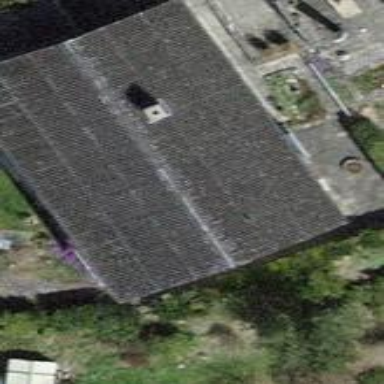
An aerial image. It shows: Building with tile roof.